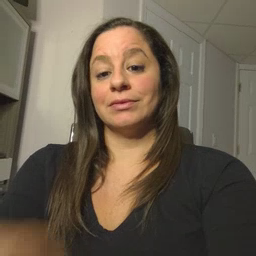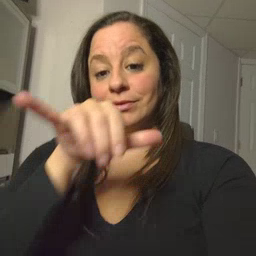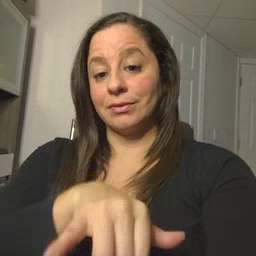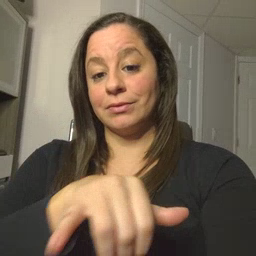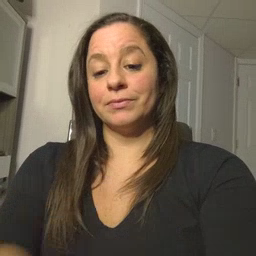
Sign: stay